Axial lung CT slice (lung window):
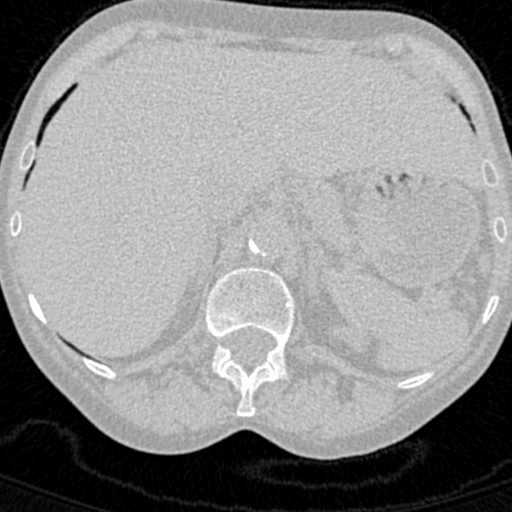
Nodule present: no